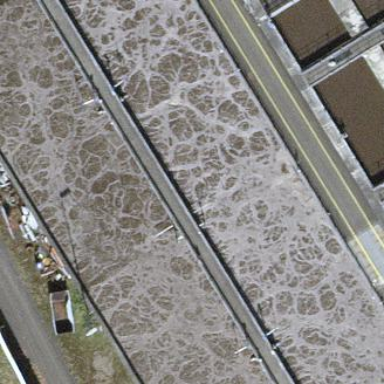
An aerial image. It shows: Image of wastewater.